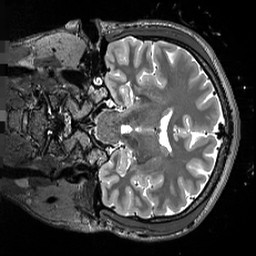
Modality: T2w
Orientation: coronal
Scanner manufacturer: siemens
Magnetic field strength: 3 T
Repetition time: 3.2 s
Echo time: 0.564 s